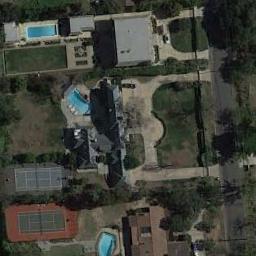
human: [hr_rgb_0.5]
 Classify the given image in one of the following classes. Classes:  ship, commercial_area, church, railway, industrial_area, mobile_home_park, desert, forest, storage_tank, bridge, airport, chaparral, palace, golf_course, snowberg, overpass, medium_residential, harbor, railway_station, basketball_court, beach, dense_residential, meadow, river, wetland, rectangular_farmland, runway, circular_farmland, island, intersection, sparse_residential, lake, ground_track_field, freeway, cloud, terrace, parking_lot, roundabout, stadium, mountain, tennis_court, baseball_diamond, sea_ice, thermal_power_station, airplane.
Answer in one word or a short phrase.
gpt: tennis_court